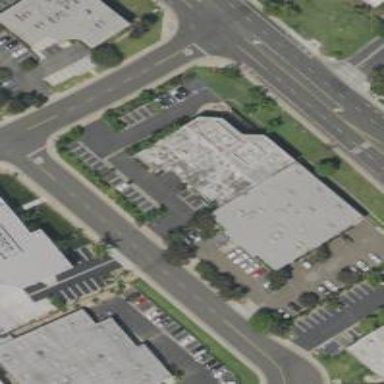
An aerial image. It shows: Commercial area.